Question: I'm loading my textures with a working DDS loader but there seems to be an issue with the RGBA4 format ( GL_UNSIGNED_SHORT_4_4_4_4 ) which is drawn skewed.
I'm using the same shader on the background ( which is working but uses RGB565 ) and the other texture.
Here is a screenshot:

As you can see the texture is skewed, it should be a back button.
The texture loading is correct too, it loads all bytes it should load ( debugged this ) and the OpenGL loading looks like this:
'''
GL.TexImage2D(All.Texture2D, 0, (int)All.Rgba, Width, Height, 0, (int)All.Rgba, All.UnsignedShort4444, image.GetData());
'''
Image Data:
- - -
### Edit
The texture is npot but this should be supported by OpenGL ES 2.0.
### Edit II
It seems i have 2 issues here, the first is that the channels are not correct, the second that the texture is skewed. The skewing may be a issue with NPOT textures and apple because i tested the another image which has a size of 128x128 and it is not skewed but it has some channels swapped.
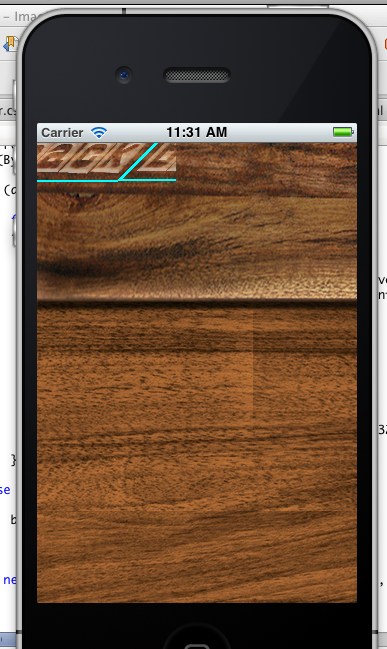
Answer: Have you setup pixel alignment by calling ?
By default, each row shall be aligned to 4 byte boundary.
The alignment parameter (GL_PACK_ALIGNMENT) does not depends on texture internasl format, but it depends on the source data.
Call before calling . Set the parameter to 1, and then study about the pixel transfer parameters!